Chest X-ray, AP view. Patient: 22 years old, sex M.
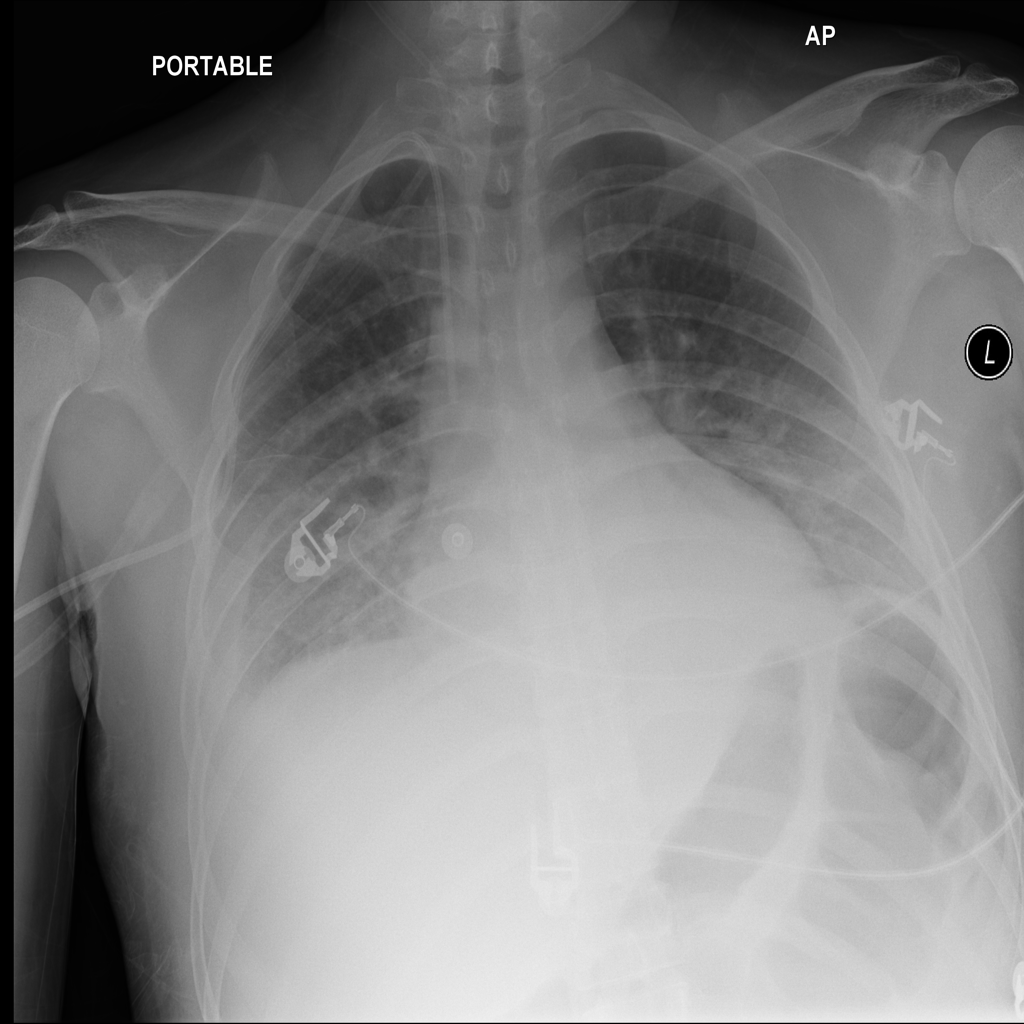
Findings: Atelectasis, Edema